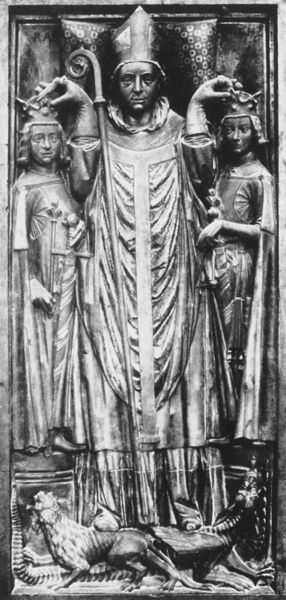
Titel: Grabmal für Siegfried III. von Eppstein
Standort: Mainz, Dom (St. Martin) (EU - D - RP)
Schlagwörter: umhang, menschen, männer, tiere, arme, falten, rahmen, hände, krone, skulptur, relief, stab, figuren, bischof, kissen, polster, lamm, schwert, chapeau, rüstung, segnung, mitra, tiara, lilien, mort, ungeheuer, drachen, costume, sarkophag, tumba, vertikal, église, bischofsstab, religion, pape, cercueil, prêtre, sgene, bischstab, archeveque